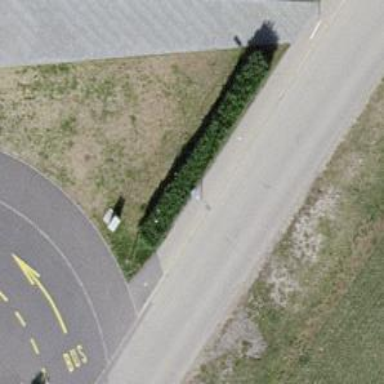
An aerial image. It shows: Hedge barrier.